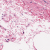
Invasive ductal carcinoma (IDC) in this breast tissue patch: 0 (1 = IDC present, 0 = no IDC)